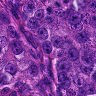
Metastatic tissue present: yes